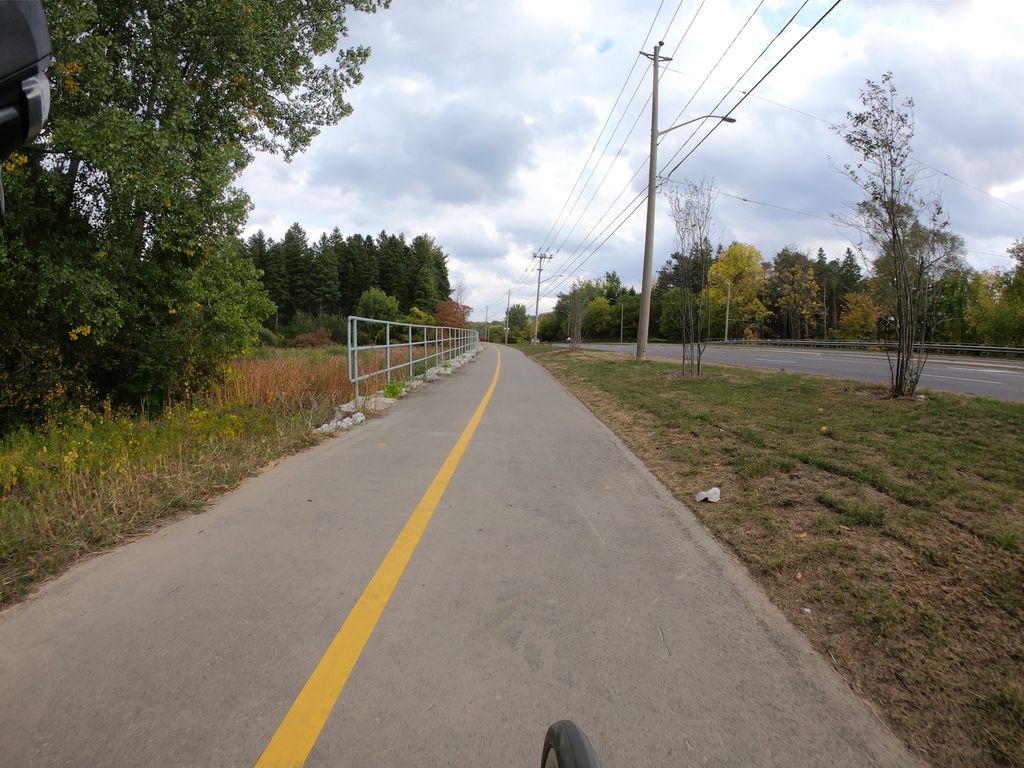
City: kitchener-waterloo